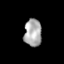
Tissue: skin
Cell type: Epithelial cells
Senescence score: 0.2863
Nuclear area (px): 467
Mean DAPI intensity: 171.779